九年级 · 解析几何
(本题10分)如图,已知抛物线$y=frac{1}{2}x^{2}+bx$与直线$y=2x$交于点$O(0,0),A(a,12)$.点$B$是抛物线上$O,A$之间的一个动点,过点$B$分别作$x$轴、$y$轴的平行线与直线$OA$交于点$C,E$.(1)求抛物线的函数表达式;(2)若点$C$为$OA$的中点,求$BC$的长;（3）以$BC,BE$为边构造矩形$BCDE$,设点$D$的坐标为$(m,n)$,求出$m,n$之间的关系式.
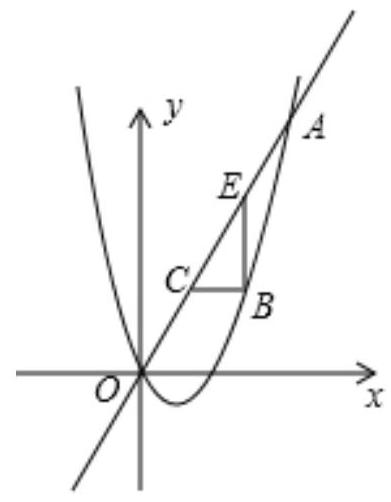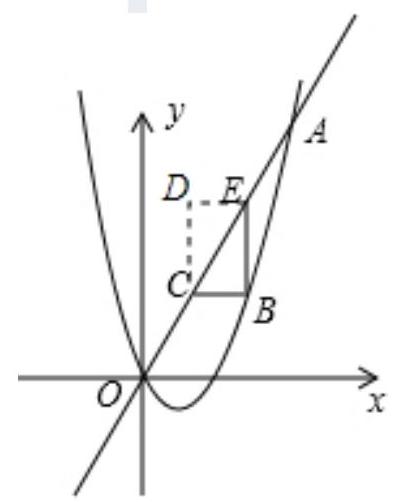
答案: 解：(1)$because$点$A(a,12)$在直线$y=2x$上,$therefore12=2a$,解得:$a=6$,又$because$点$A$是抛物线$y=frac{1}{2}x^{2}+bx$上的一点,将点$A(6,12)$代入$y=frac{1}{2}x^{2}+bx$,可得$b=-1$,$therefore$抛物线表达式为$y=frac{1}{2}x^{2}-x$.(2)$because$点$C$是$OA$的中点,$therefore$点$C$的坐标为$(3,6)$,把$y=6$代入$y=frac{1}{2}x^{2}-x$,解得:$x_{1}=1+sqrt{13},x_{2}=1-sqrt{13}$(舍去),故$BC=1+sqrt{13}-3=sqrt{13}-2$.(3)$because$直线$OA$的表达式为:$y=2x$,点$D$的坐标为$(m,n)$,$therefore$点$E$的坐标为$left(frac{1}{2}n,nright)$,点$C$的坐标为$(m,2m)$,$therefore$点$B$的坐标为$left(frac{1}{2}n,2mright)$,把点$Bleft(frac{1}{2}n,2mright)$代入$y=frac{1}{2}x^{2}-x$,可得$m=frac{1}{16}n^{2}-frac{1}{4}n$,$thereforem、n$之间的关系式为$m=frac{1}{16}n^{2}-frac{1}{4}n$.